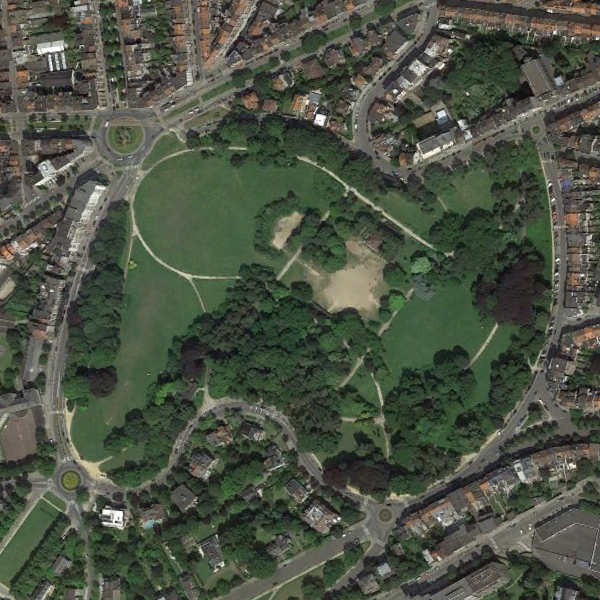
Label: Park